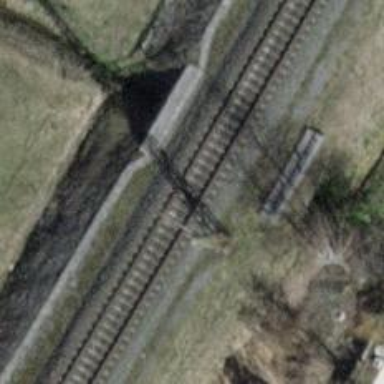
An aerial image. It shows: Railway bridge with one electrified track and contact line. The track type is main.